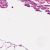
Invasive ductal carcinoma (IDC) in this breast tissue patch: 0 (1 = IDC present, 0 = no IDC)